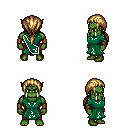
a pixel art fantasy rpg character, male body template, orc, green skin, sash dress, red pants, blonde ponytail hairstyle, leather bracers, four views (front, back, left, right), 2x2 character sprite sheet, small pixel art, hard edges, no anti-aliasing